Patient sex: M
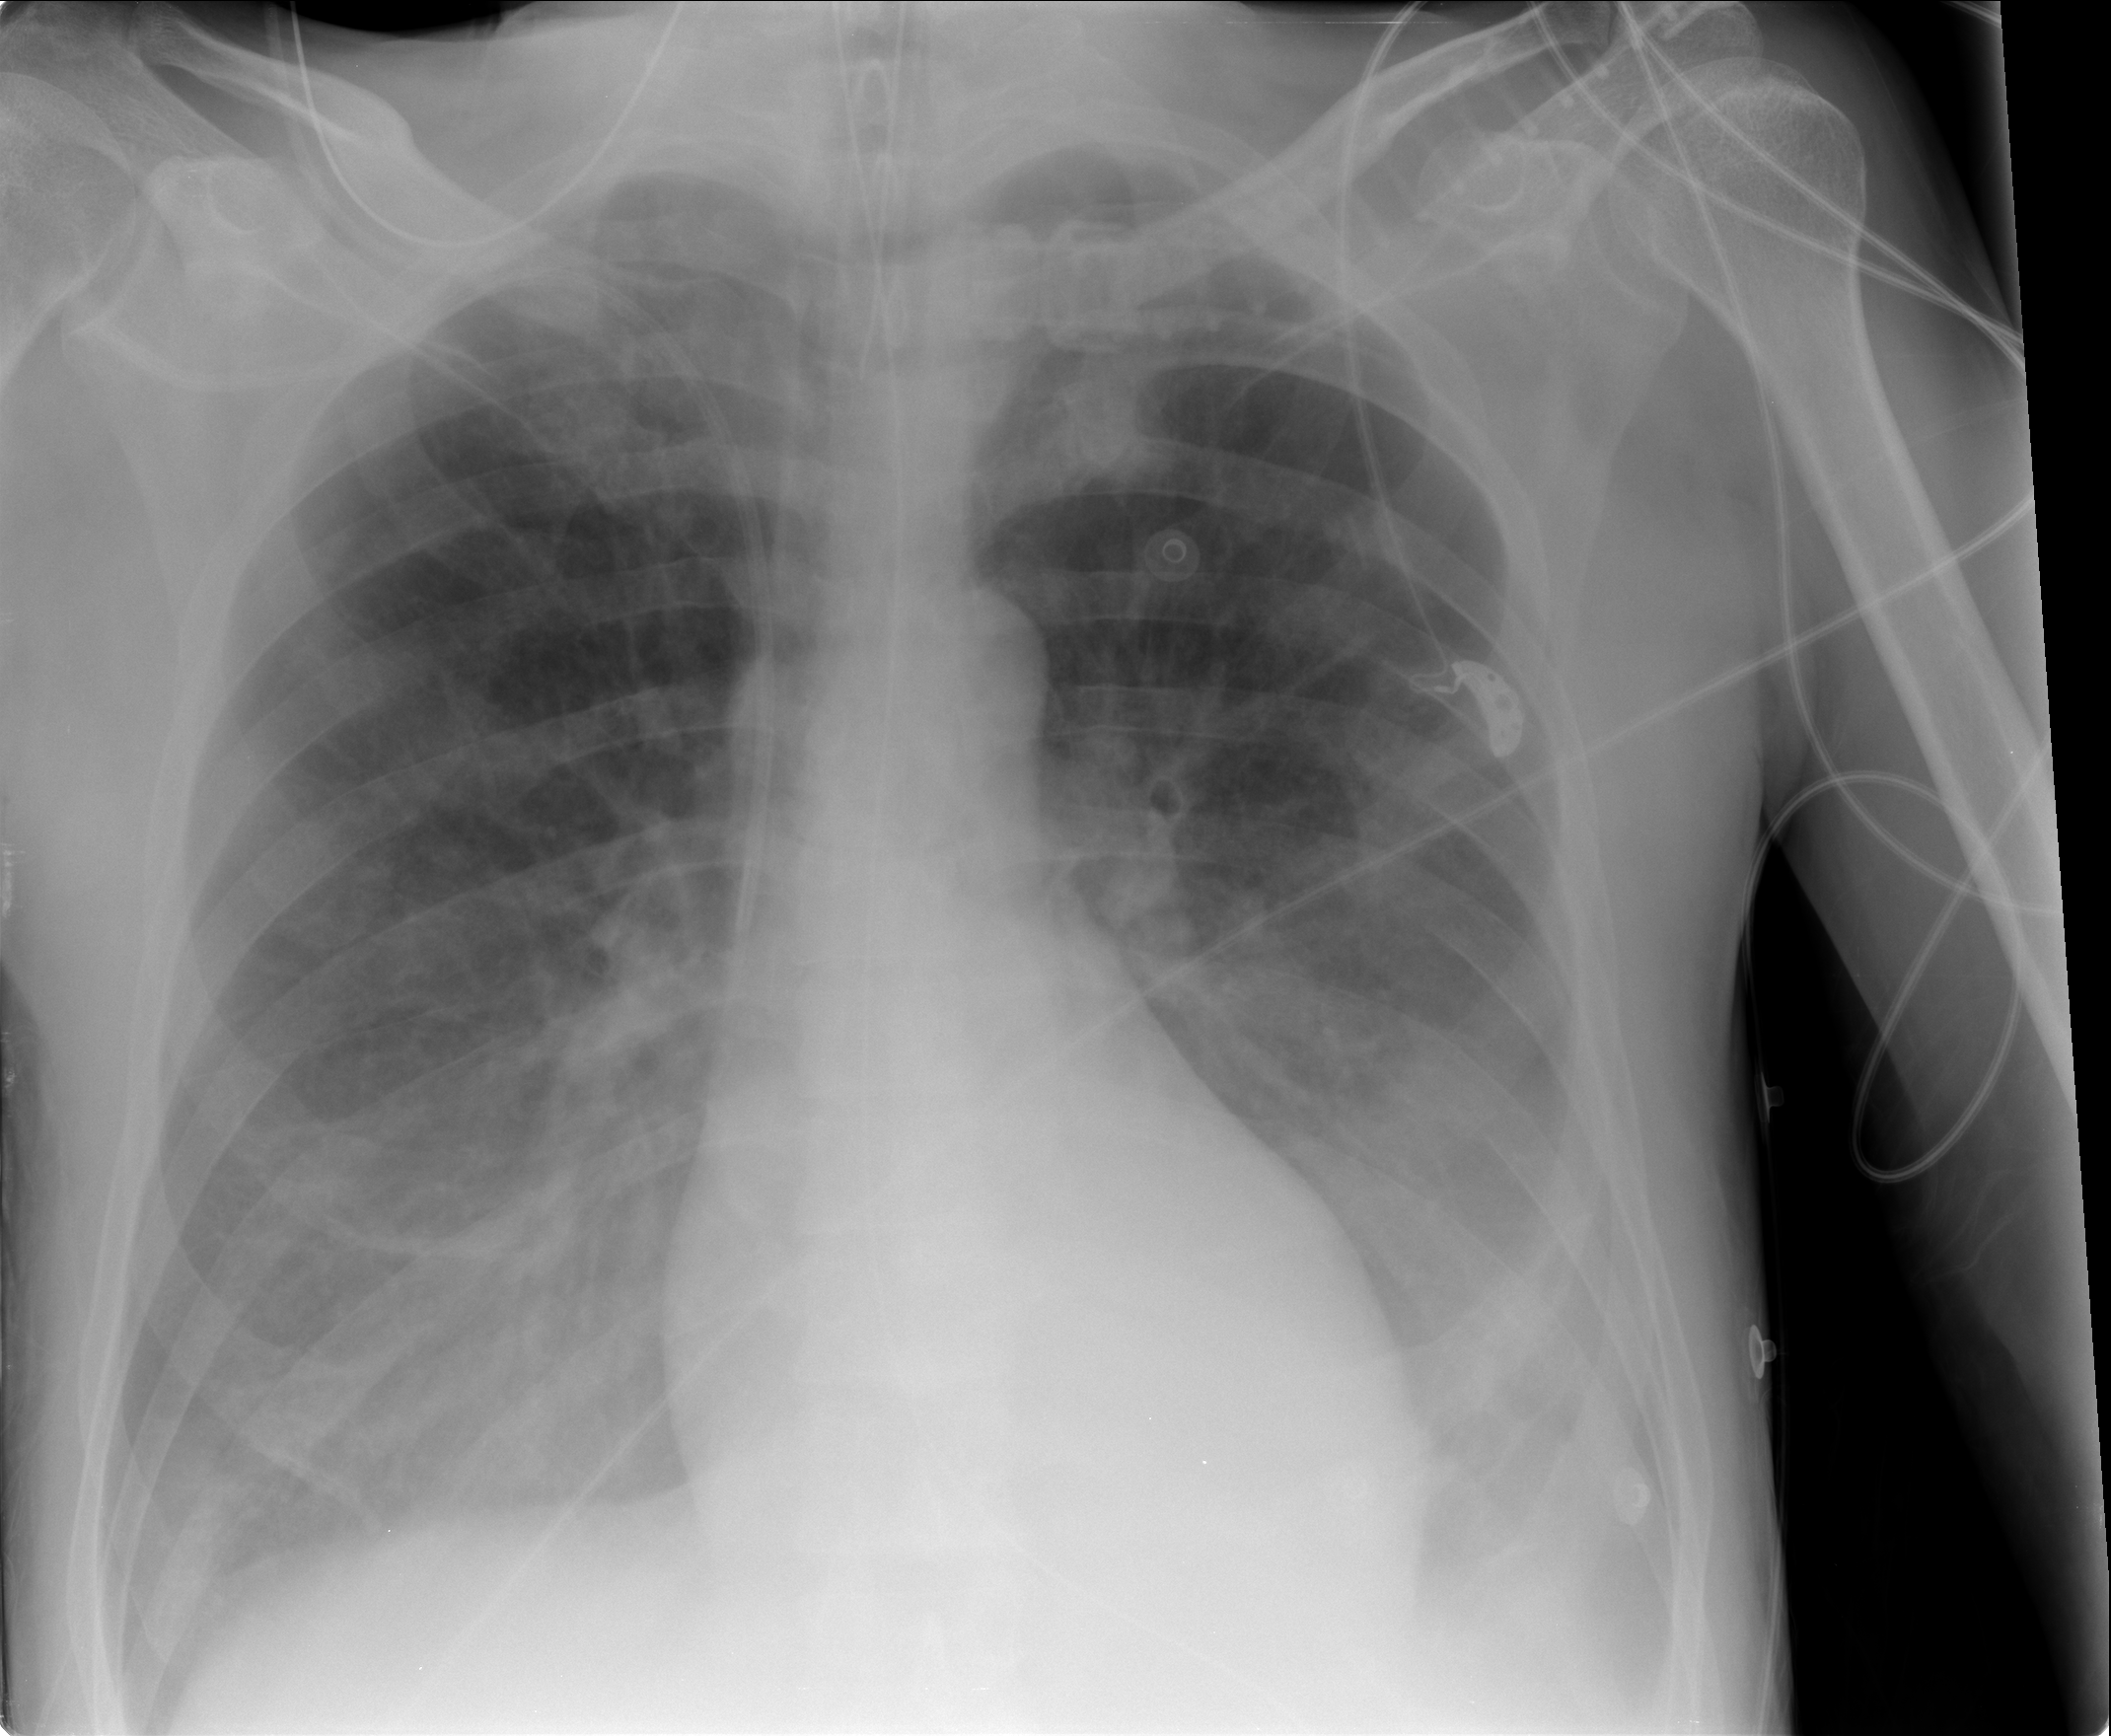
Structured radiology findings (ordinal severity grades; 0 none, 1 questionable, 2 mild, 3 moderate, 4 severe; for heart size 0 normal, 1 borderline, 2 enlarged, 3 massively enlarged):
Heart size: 1
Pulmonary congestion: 0
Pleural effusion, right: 3
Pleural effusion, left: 3
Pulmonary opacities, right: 0
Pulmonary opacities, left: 0
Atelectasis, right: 2
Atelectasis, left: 2